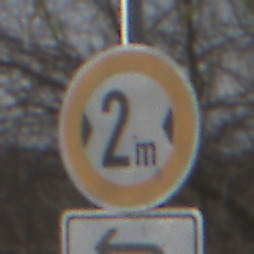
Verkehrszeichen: TatsaechlicheBreite2
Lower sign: RichtungsangabeDurchPfeile2
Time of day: MorningAfternoon
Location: Outdoor (Nature)
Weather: PartlyCloudy
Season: NotSpecified
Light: Natural